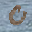
Label: 0